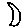
Label: moon